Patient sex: F
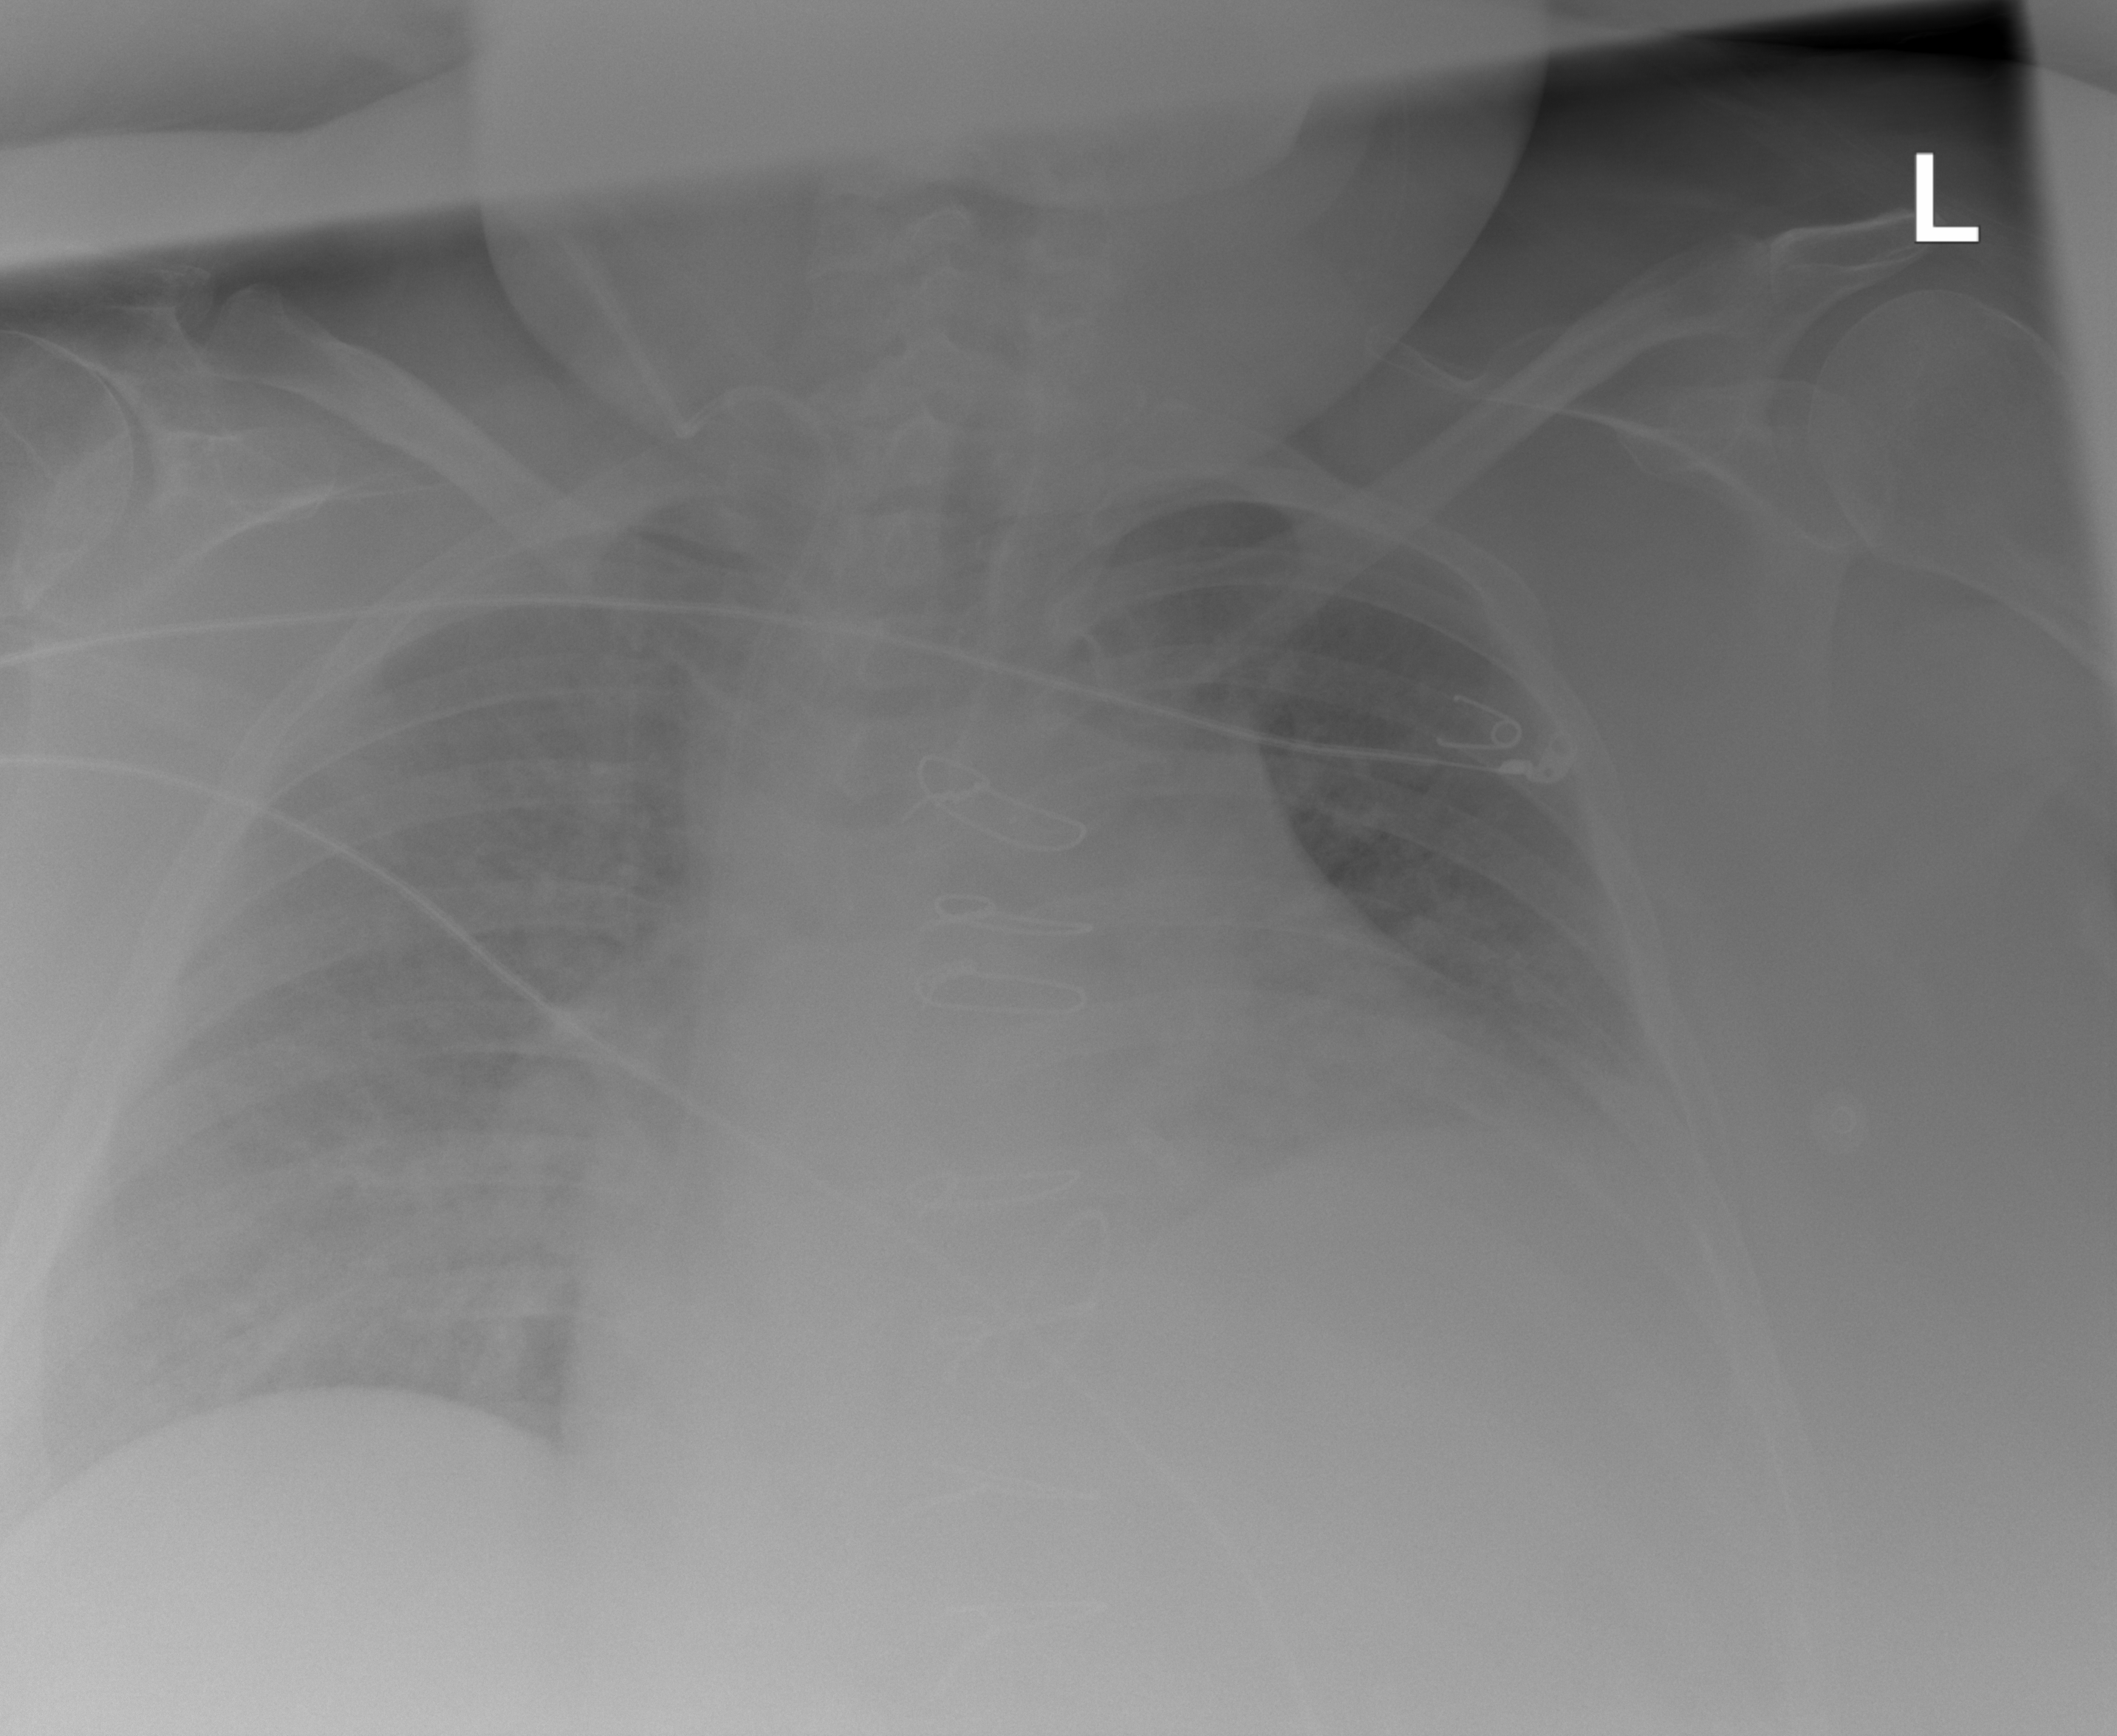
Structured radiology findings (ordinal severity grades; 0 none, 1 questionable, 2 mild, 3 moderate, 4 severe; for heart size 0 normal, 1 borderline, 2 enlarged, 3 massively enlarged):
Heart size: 3
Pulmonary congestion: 3
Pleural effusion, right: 2
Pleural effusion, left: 2
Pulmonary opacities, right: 3
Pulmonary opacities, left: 2
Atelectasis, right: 2
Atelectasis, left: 2